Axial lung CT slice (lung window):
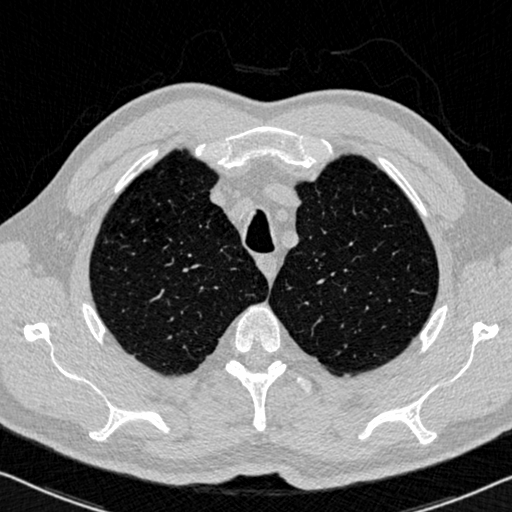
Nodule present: no